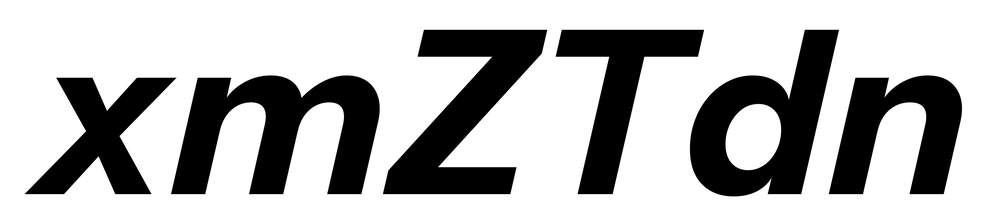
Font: InstrumentSans-Italic_Bold_Italic